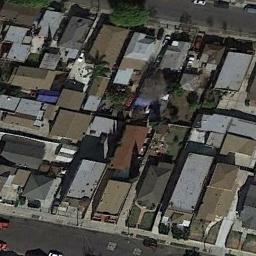
Label: residential